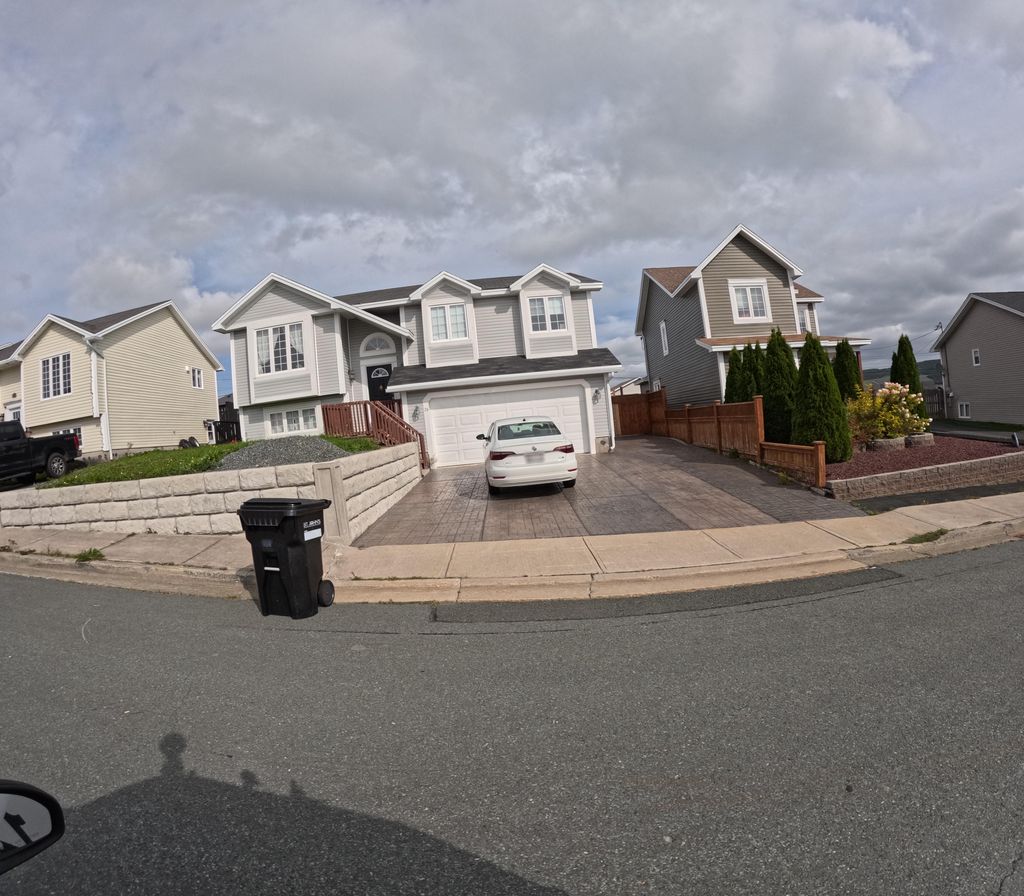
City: st_johns